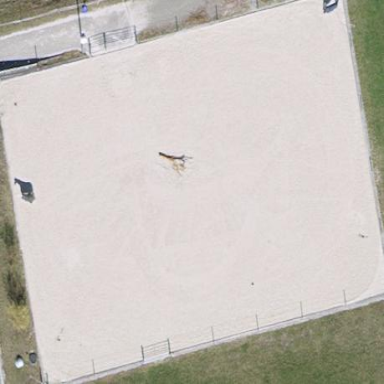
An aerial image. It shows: Equestrian pitch for leisure land activities.